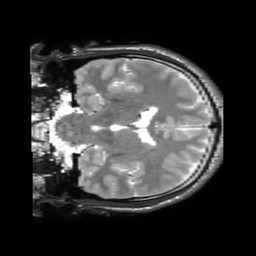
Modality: T2w
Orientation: coronal
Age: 24
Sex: male
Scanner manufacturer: philips
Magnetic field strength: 3 T
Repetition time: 3 s
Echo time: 0.08 s